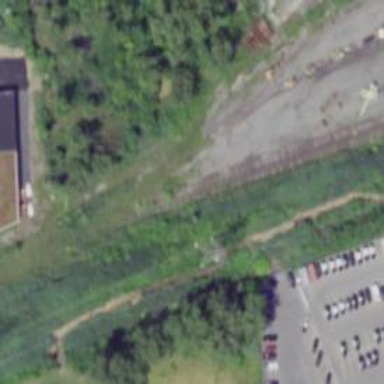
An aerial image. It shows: Disused railway siding.